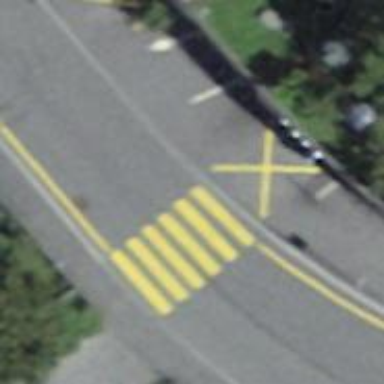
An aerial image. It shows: Marked crossing on the road.